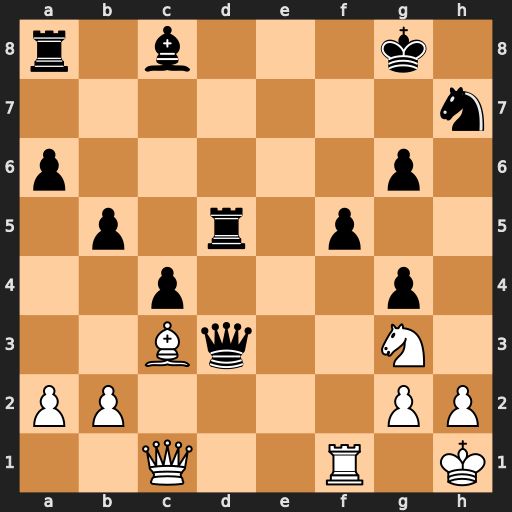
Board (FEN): r1b3k1/7n/p5p1/1p1r1p2/2p3p1/2Bq2N1/PP4PP/2Q2R1K
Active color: w
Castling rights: -
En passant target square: -
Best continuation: Qh6 Qxc3 bxc3